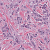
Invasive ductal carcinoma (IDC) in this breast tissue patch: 1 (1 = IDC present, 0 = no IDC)